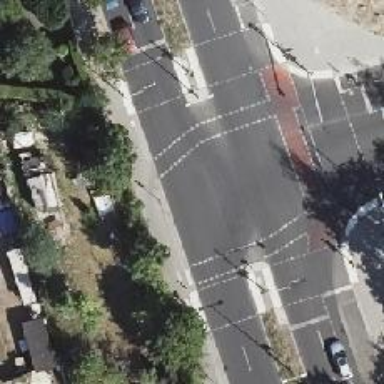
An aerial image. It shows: Cycleway.